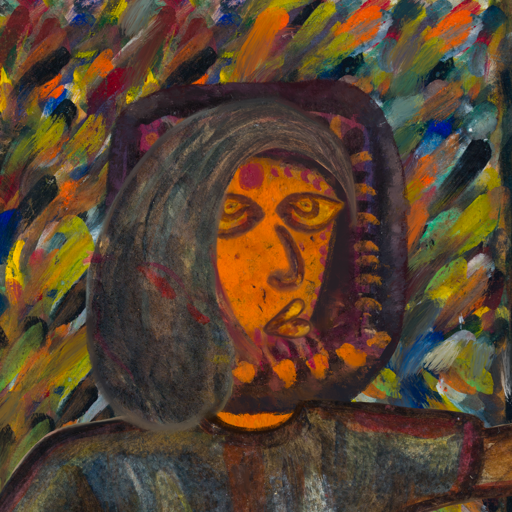
Background: An_Impression, Head And Neck Side: Doll_w_Hair, Face Side: Comrade, Bust: Mosgoul, Hair Side: Gypsy_Mother, Head Accessory: Blank, Second Necklace: Blank, Necklace: Blank, Baby: Blank